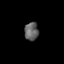
Tissue: skin
Cell type: Endothelial cells
Senescence score: 0.2778
Nuclear area (px): 249
Mean DAPI intensity: 97.454